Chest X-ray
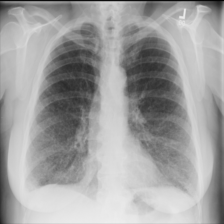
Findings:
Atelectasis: negative
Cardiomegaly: negative
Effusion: negative
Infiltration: negative
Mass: negative
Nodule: negative
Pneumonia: negative
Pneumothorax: negative
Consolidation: negative
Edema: negative
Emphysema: negative
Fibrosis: negative
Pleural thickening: negative
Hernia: negative